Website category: jobs
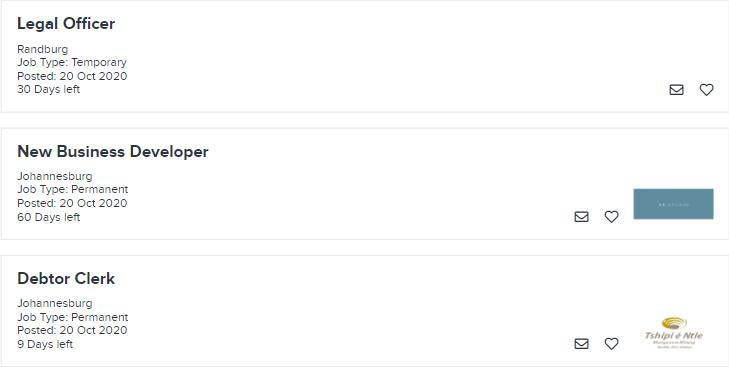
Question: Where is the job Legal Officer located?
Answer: Randburg

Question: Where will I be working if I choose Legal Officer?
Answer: Randburg

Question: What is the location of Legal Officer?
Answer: Randburg

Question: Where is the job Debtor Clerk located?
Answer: Johannesburg

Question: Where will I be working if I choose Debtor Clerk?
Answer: Johannesburg

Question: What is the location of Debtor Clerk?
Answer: Johannesburg

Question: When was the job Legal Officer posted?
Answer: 20 Oct 2020

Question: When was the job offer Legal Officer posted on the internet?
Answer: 20 Oct 2020

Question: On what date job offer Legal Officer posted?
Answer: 20 Oct 2020

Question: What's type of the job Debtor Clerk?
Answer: Job Type: Permanent

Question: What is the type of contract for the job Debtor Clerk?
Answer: Job Type: Permanent

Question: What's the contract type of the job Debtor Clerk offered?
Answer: Job Type: Permanent

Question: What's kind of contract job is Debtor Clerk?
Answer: Job Type: Permanent

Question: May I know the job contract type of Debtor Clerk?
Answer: Job Type: Permanent

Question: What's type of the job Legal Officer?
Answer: Job Type: Temporary

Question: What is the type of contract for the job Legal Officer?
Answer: Job Type: Temporary

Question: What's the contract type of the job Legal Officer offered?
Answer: Job Type: Temporary

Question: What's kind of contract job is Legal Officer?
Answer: Job Type: Temporary

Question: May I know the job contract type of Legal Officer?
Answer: Job Type: Temporary

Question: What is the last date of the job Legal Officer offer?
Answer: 30 Days left

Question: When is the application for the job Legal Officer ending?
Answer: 30 Days left

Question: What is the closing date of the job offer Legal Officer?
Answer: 30 Days left

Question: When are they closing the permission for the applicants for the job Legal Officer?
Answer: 30 Days left

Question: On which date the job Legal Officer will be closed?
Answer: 30 Days left

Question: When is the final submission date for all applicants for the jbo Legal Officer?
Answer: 30 Days left

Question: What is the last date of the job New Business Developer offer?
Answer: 60 Days left

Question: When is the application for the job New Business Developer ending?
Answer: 60 Days left

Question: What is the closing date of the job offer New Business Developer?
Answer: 60 Days left

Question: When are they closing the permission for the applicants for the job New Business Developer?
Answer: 60 Days left

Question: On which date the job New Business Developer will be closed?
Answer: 60 Days left

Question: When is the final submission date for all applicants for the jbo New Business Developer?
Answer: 60 Days left

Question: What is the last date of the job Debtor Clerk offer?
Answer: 9 Days left

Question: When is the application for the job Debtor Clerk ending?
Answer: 9 Days left

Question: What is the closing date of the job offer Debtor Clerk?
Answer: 9 Days left

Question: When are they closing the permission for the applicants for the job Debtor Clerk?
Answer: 9 Days left

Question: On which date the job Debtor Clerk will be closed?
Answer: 9 Days left

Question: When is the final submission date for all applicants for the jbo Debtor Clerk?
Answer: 9 Days left

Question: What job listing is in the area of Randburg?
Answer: Legal Officer

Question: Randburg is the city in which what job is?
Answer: Legal Officer

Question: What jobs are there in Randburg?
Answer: Legal Officer

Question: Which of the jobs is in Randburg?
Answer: Legal Officer

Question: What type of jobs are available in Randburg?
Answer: Legal Officer

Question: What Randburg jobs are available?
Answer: Legal Officer